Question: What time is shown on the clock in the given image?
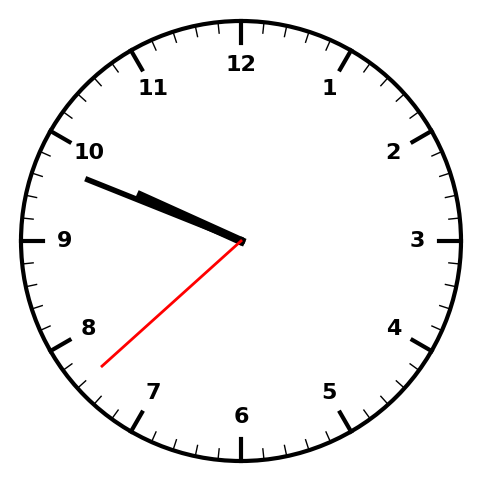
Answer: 09:48:38